Interaction volume radius: 10 \u00c5
Interaction volume height: 15 \u00c5
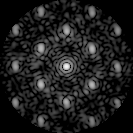
Disorder parameter: 0.4285